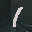
Label: 1